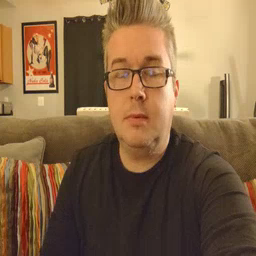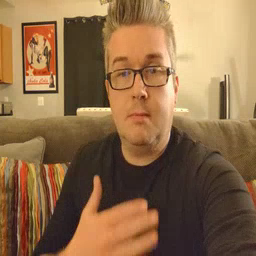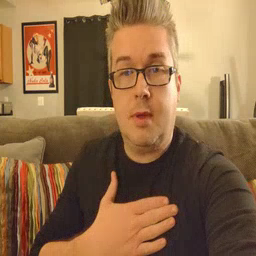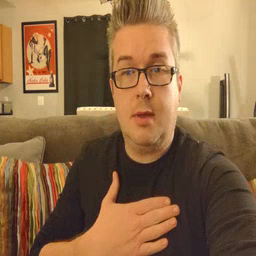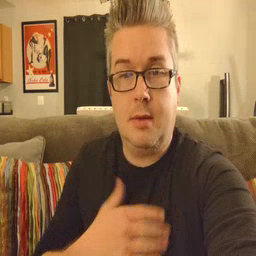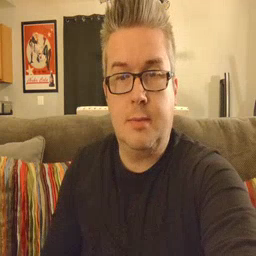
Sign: minemy